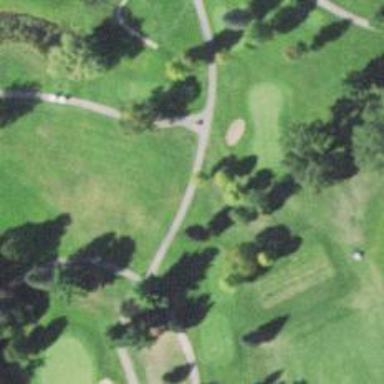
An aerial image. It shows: Service road used as golf cart path.